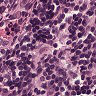
Metastatic tissue present: no